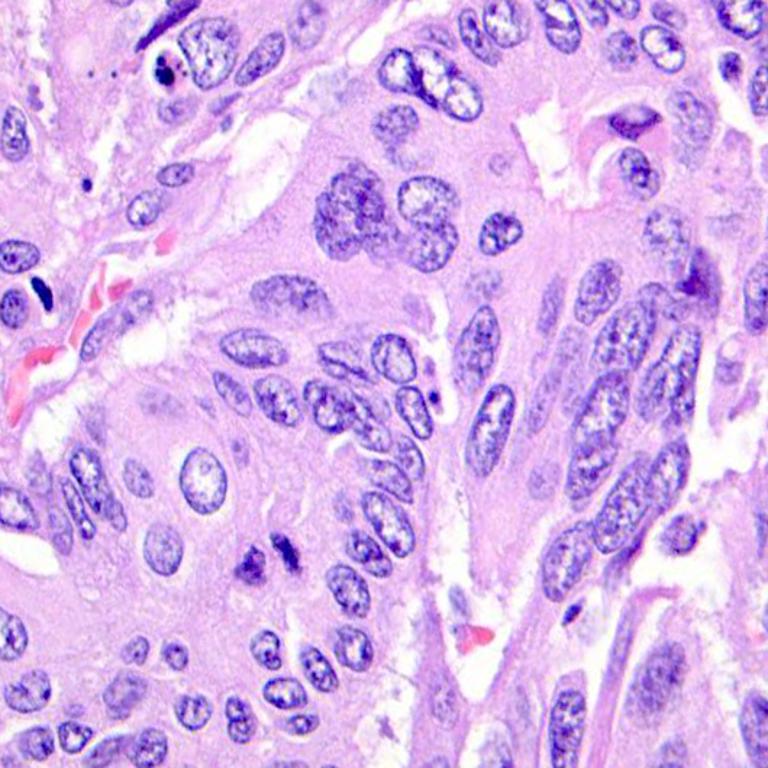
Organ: colon
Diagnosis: adenocarcinomas